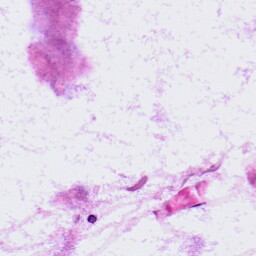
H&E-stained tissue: LymphNode